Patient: sex M, age 23
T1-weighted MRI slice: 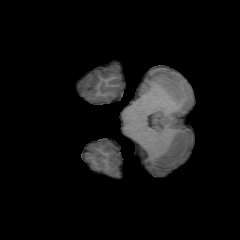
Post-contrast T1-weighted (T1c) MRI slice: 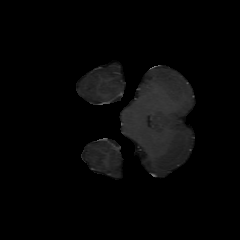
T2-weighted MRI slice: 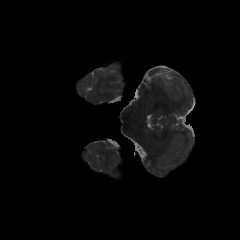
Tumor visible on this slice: no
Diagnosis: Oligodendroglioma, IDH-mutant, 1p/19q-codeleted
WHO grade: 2